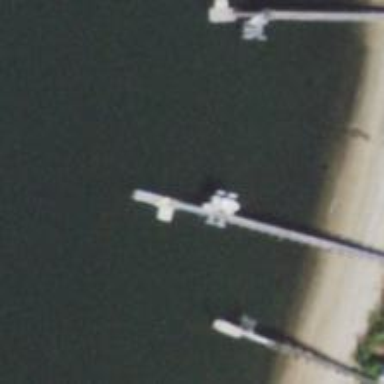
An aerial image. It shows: Man-made pier.